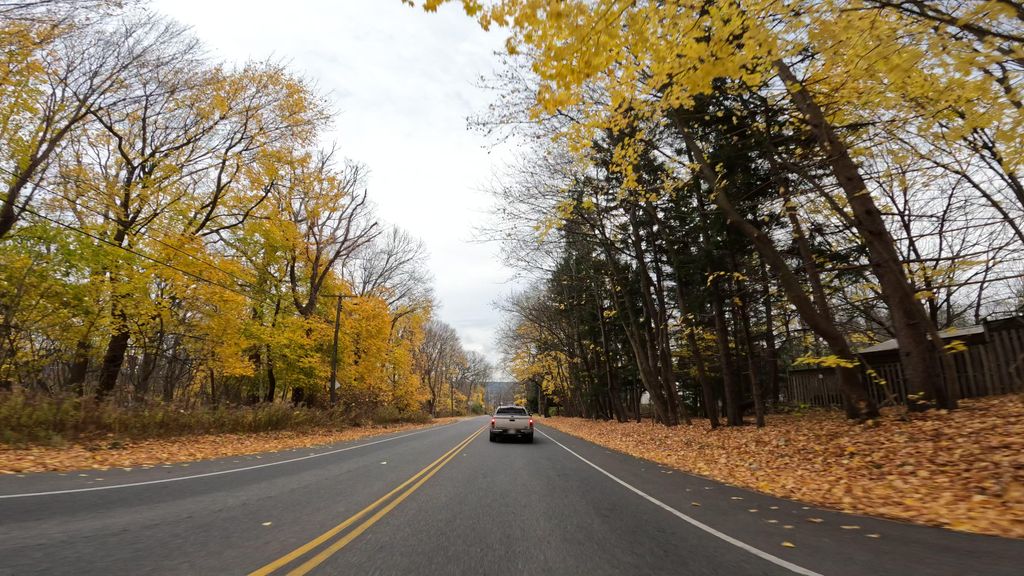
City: hamilton